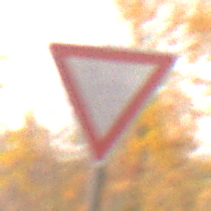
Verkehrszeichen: VorfahrtGewaehren
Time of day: SunriseSunset
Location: Roofed (Suburban)
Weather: Clear
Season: NotSpecified
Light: Natural